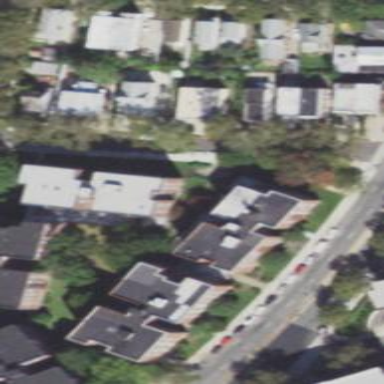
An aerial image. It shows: Sidewalk.